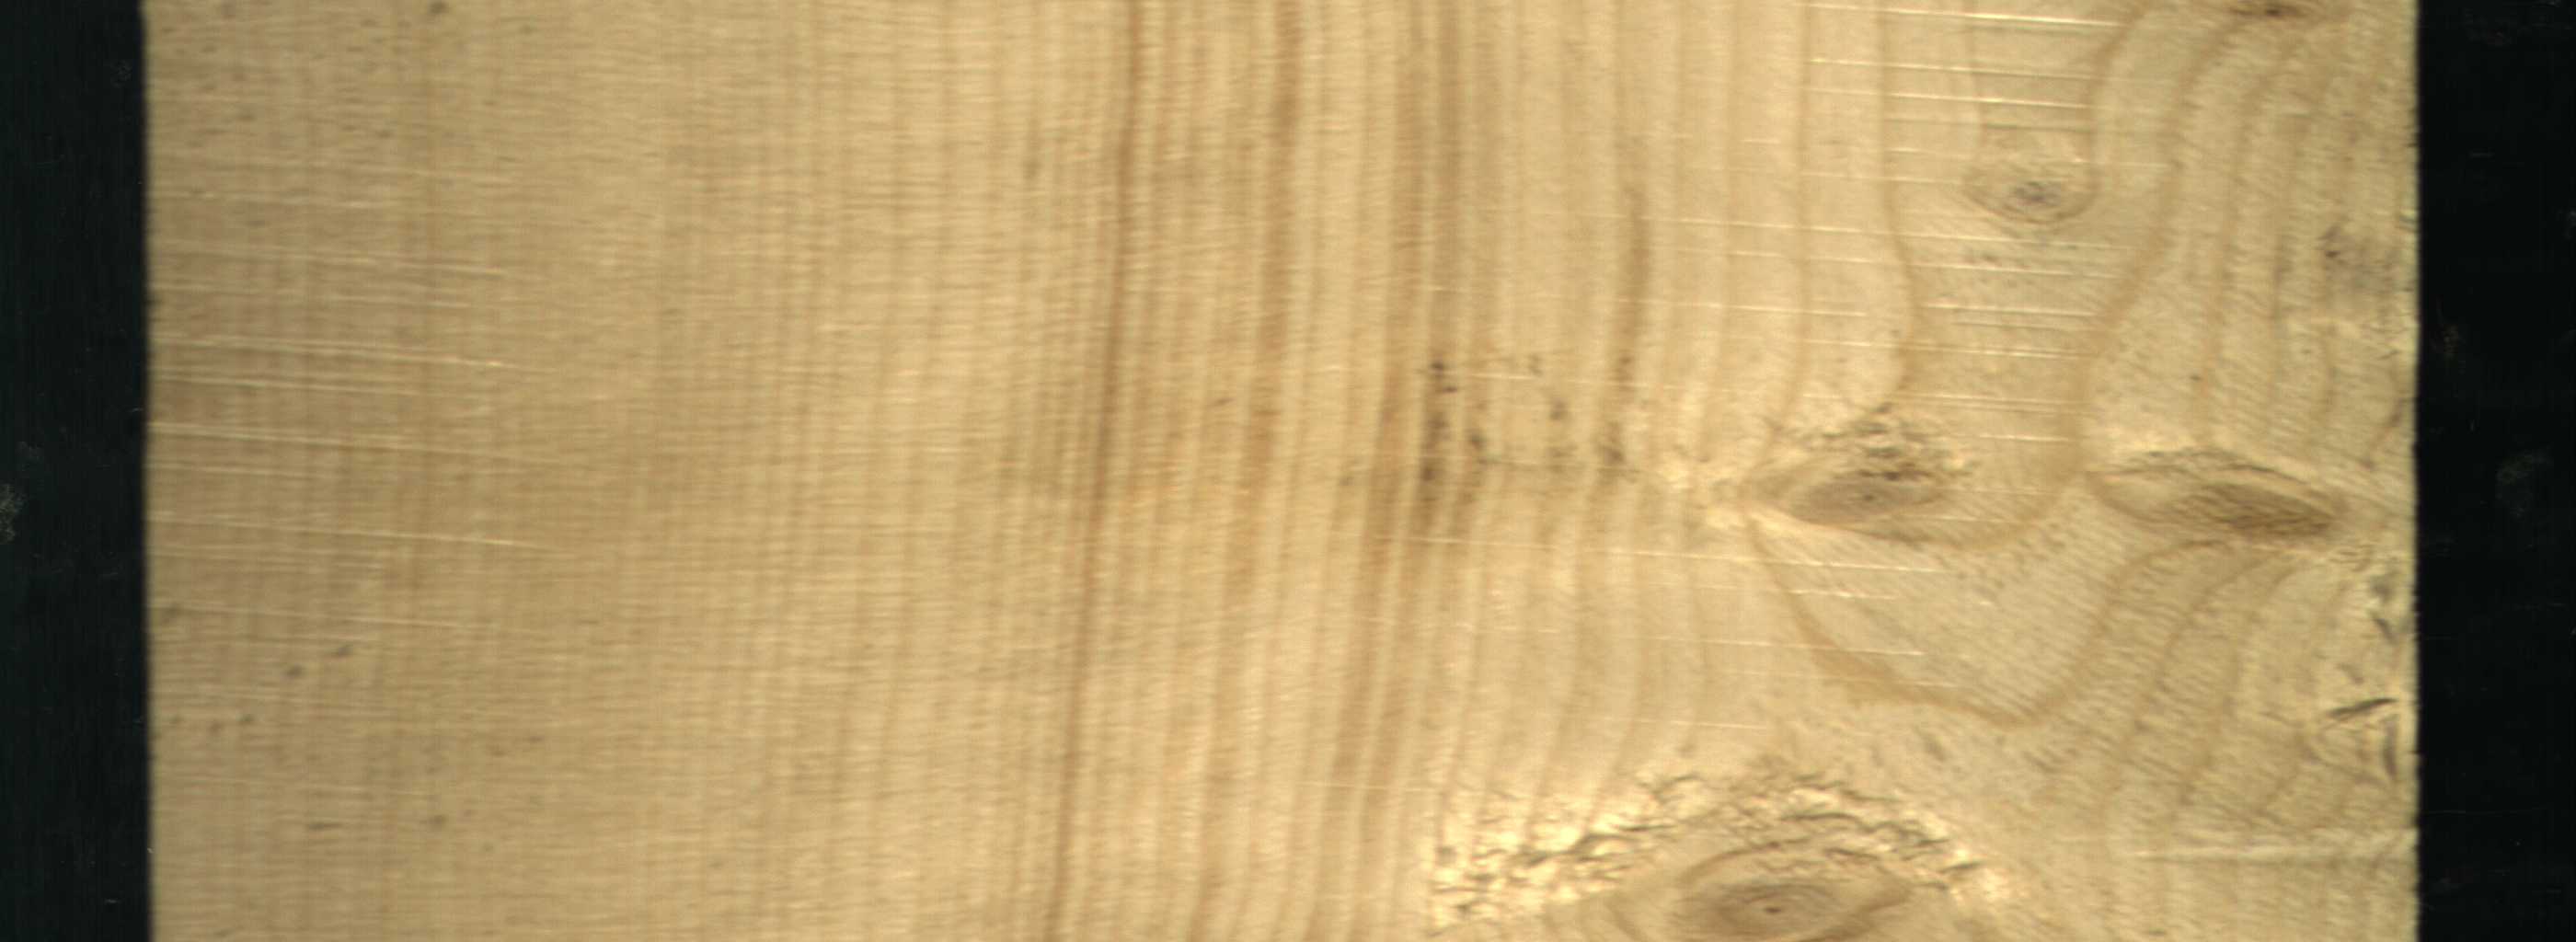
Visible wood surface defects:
Live_Knot
Live_Knot
Live_Knot